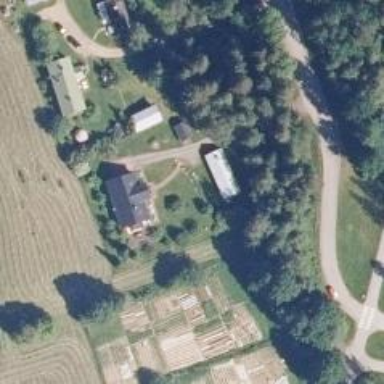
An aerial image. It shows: Farm.